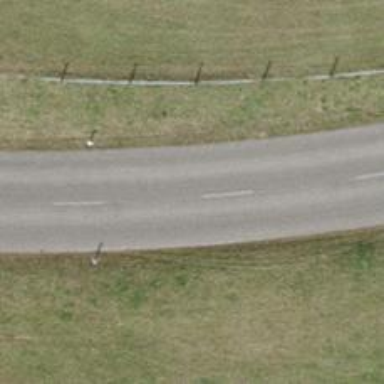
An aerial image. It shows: Tertiary road with asphalt surface.